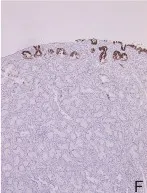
Immunohistochemical findings of the resected specimen. With erosion. Are shown in HE stain . The similar staining pattern is observed in the mucosa with erosion (E - H).
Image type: pathology (immunostaining)